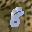
Label: 8